Question: I would like to center divs using all the available space in a parent div.
Have a look at <URL> jsfiddle. With this method, the divs will float at the center irrespective of what the parent's width is, creating so much whitespace at far ends of the row.

But I want to have 1st and last yellow boxes to stick to left and right edges respectively and center ones should float in the middle.
When I resize the parent div, child divs should adjust themselves automatically.
Is it possible?
Another Question, which is a continuation, can I remove the "row" divs from markup and still achieve the same result?
HTML:
'''
<div class="container">
<div class="row">
<div>Row 1 1</div>
<div>Row 1 2</div>
<div>Row 1 3</div>
<div>Row 1 4</div>
</div>
<div class="row">
<div>Row 2 1</div>
<div>Row 2 2</div>
<div>Row 2 3</div>
<div>Row 2 4</div>
</div>
</div>
'''
CSS:
'''
body{
margin: 0;
padding: 0;
}
.container{
border: 1px solid #2aF1E2;
overflow: hidden;
}
.row{
margin: 10px;
border: 1px solid #2351E2;
overflow: hidden;
text-align: center;
}
.row div{
margin: 10px 0 10px 0;
display: inline-block;
width: 100px;
border: 1px solid #eac300;
padding: 5px;
text-align: initial;
}
'''
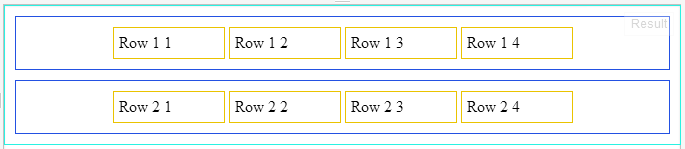
Answer: What you are looking is called . Anyways, if you can afford for a wrapper, I guess you can make use of it.
But with Pure CSS you can do this way:
'''
<div class="container">
<div class="row">
<div class="wrap left"><div>Row 1 1</div></div>
<div class="wrap mid"><div>Row 1 2</div></div>
<div class="wrap mid"><div>Row 1 3</div></div>
<div class="wrap right"><div>Row 1 4</div></div>
</div>
<div class="row">
<div class="wrap left"><div>Row 2 1</div></div>
<div class="wrap mid"><div>Row 2 2</div></div>
<div class="wrap mid"><div>Row 2 3</div></div>
<div class="wrap right"><div>Row 2 4</div></div>
</div>
</div>
'''
'''
.row div div{
margin: 10px 0 10px 0;
display: inline-block;
width: 100px;
border: 1px solid #eac300;
padding: 5px;
text-align: initial;
}
.wrap {width: 25%; float: left;}
'''
### Screenshot

### Fiddle: http://jsfiddle.net/praveenscience/p8DGH/3/